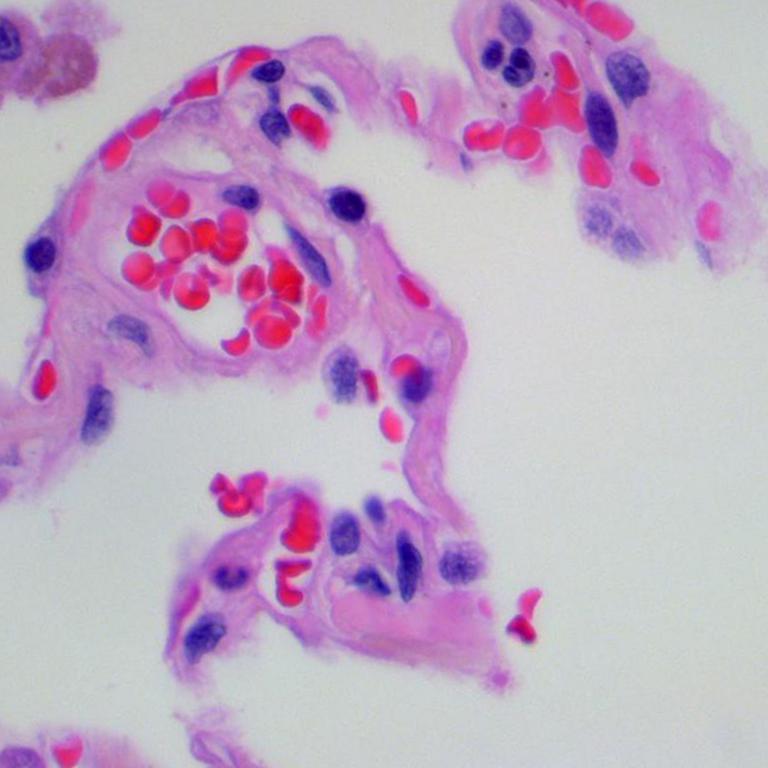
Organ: lung
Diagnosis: benign